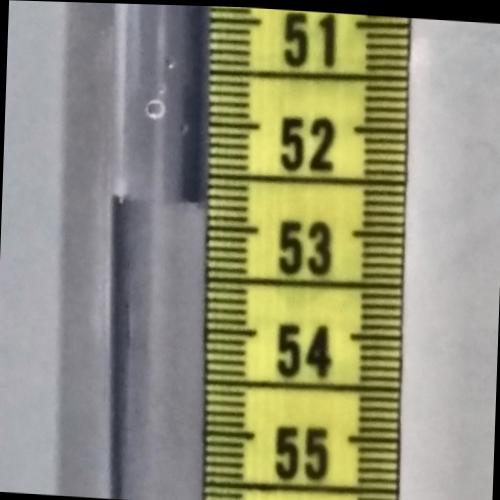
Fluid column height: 52.8 cm